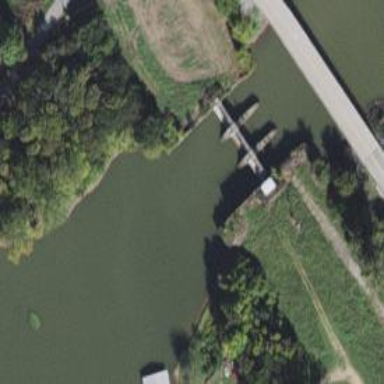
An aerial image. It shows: Sluice gate on the waterway.